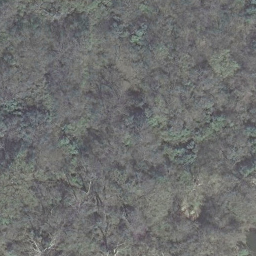
Label: forest